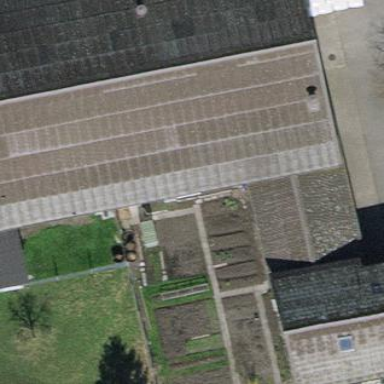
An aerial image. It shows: Farm building.